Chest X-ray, PA view. Patient: 47 years old, sex M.
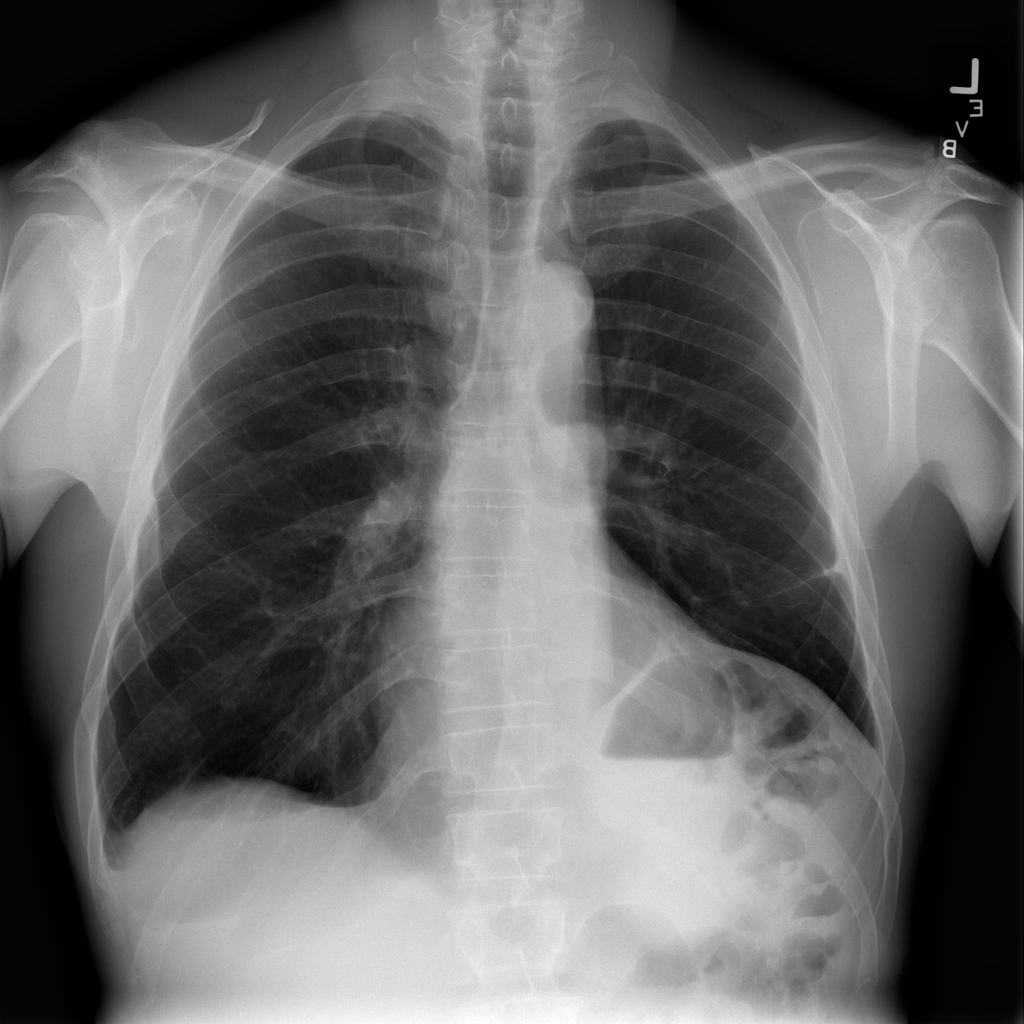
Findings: Atelectasis